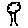
Label: tree